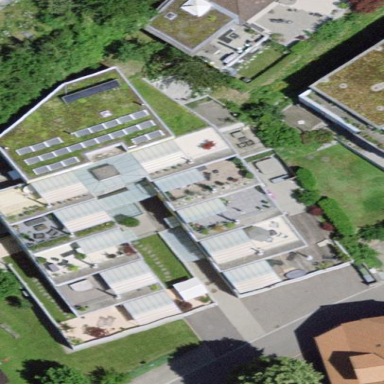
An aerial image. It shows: Terrace building.